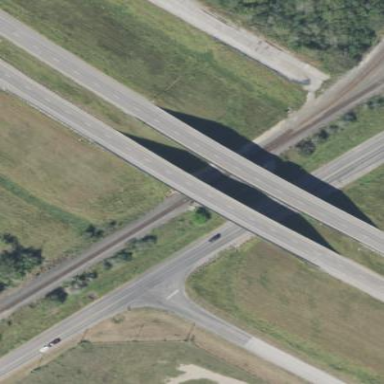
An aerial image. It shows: Man-made bridge.